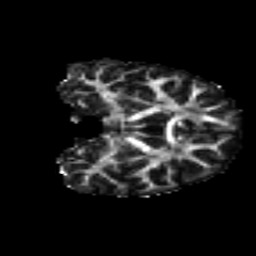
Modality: FA
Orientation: coronal
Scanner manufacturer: siemens
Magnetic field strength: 3 T
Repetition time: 4.16 s
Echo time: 0.0806 s